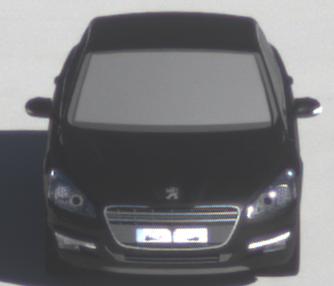
Make: Peugeot
Model: 508 120 VTi
Detailed model: 508 (I) Limousine
Model produced from: 2011/03
Model produced until: 2014/05
Doors: 4
Color: black
Road condition: dry road
Daytime: morning or afternoon
Contrast: high contrast